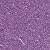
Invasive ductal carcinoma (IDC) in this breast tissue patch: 1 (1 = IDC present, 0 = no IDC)